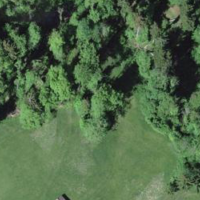
EUNIS habitat code: 44
Species observed at this site:
Euphorbia cyparissias
Cephalanthera longifolia
Coenonympha pamphilus